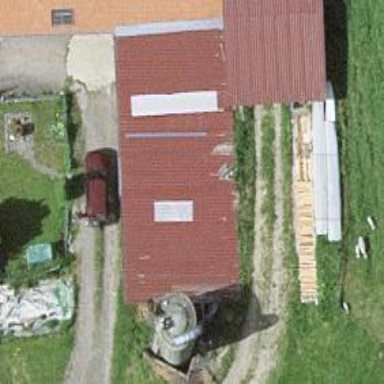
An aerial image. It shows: Farm building.